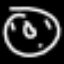
Label: donut